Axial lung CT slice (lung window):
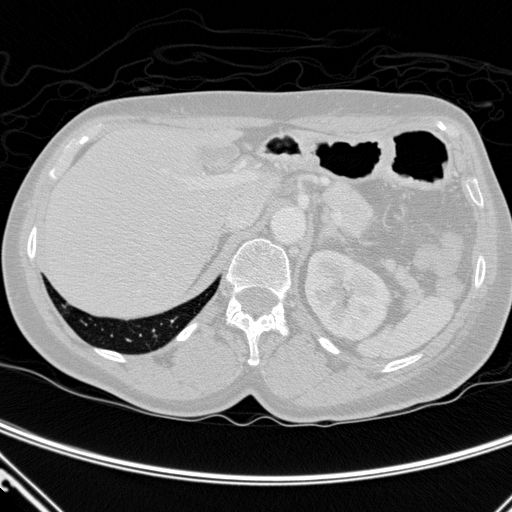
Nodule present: no